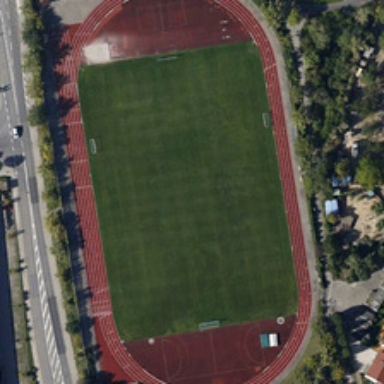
A row of trees were planted on one side of the playground .